Question: In my app, I am fetching radio station information from XML.
To demonstrate my problem I will use two radio stations: One called "Christmas Classics" and one called "Christmas Power".
When I use the following code to get JUST christmas classics and load it into my 'tableView' it works just fine:
'''
DDXMLNode* rootNode = [xmlDoc rootElement];
NSArray* nodes = nil;
nodes = [rootNode nodesForXPath:@"child::Station[Name='Christmas Classics']" error:nil];
for(DDXMLNode* node in nodes)
{
Station* s = [[Station alloc] init];
DDXMLNode* nameNode = [[node nodesForXPath:@"Name" error:nil] objectAtIndex:0];
s.name = [nameNode stringValue];
DDXMLNode* bitRateNode = [[node nodesForXPath:@"Streams/Stream/BitRate" error:nil] objectAtIndex:0];
s.bitRate = [bitRateNode stringValue];
DDXMLNode* streamNode = [[node nodesForXPath:@"Streams/Stream/StreamUrl" error:nil] objectAtIndex:0];
s.streamURL = [streamNode stringValue];
[array addObject:s];
}
'''
However, when I attempt to get "Christmas Power" in the same fashion (both at the same time) by implementing:
'''
DDXMLNode* rootNode = [xmlDoc rootElement];
NSArray* nodes = nil;
nodes = [rootNode nodesForXPath:@"child::Station[Name='Christmas Classics']" error:nil];
for(DDXMLNode* node in nodes)
{
Station* s = [[Station alloc] init];
DDXMLNode* nameNode = [[node nodesForXPath:@"Name" error:nil] objectAtIndex:0];
s.name = [nameNode stringValue];
DDXMLNode* bitRateNode = [[node nodesForXPath:@"Streams/Stream/BitRate" error:nil] objectAtIndex:0];
s.bitRate = [bitRateNode stringValue];
DDXMLNode* streamNode = [[node nodesForXPath:@"Streams/Stream/StreamUrl" error:nil] objectAtIndex:0];
s.streamURL = [streamNode stringValue];
[array addObject:s];
}
NSArray *node2 = nil;
node2 = [rootNode nodesForXPath:@"child::Station[Name='Christmas Power']" error:nil];
for(DDXMLNode* node in nodes)
{
Station* b = [[Station alloc] init];
DDXMLNode* nameNode = [[node nodesForXPath:@"Name" error:nil] objectAtIndex:0];
b.name = [nameNode stringValue];
DDXMLNode* bitRateNode = [[node nodesForXPath:@"Streams/Stream/BitRate" error:nil] objectAtIndex:0];
b.bitRate = [bitRateNode stringValue];
DDXMLNode* streamNode = [[node nodesForXPath:@"Streams/Stream/StreamUrl" error:nil] objectAtIndex:0];
b.streamURL = [streamNode stringValue];
[array addObject:b];
}
'''
This is the result that I get:

My table view loads up, but instead of having a listing for Christmas Classics and a listing for Christmas Power, I get 2 Christmas Classics listings.. Why is this happening? What Im I doing wrong? Is there a better way to go about this? All of the stations that I am working on are located in the same root location of '/Station'
I just need to be able to specify which ones to bring back, I don't want 100 listings returned, I just want the ones that I specify back....
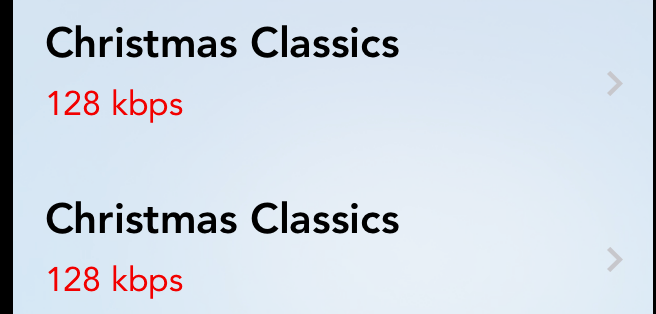
Answer: I think you have a tiny little a bug in your code. Although you have two different node sets 'nodes' and 'node2' you iterate over the first node set in both cases:
'''
for(DDXMLNode* node in nodes)
'''
I suggest that you change the second iterator to
'''
for(DDXMLNode* node in node2)
'''
and see what happens.